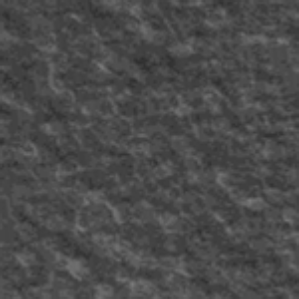
Label: frost